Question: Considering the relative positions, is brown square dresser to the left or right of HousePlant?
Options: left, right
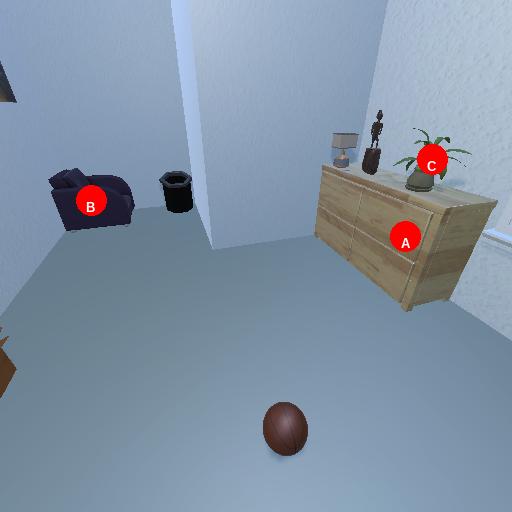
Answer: left